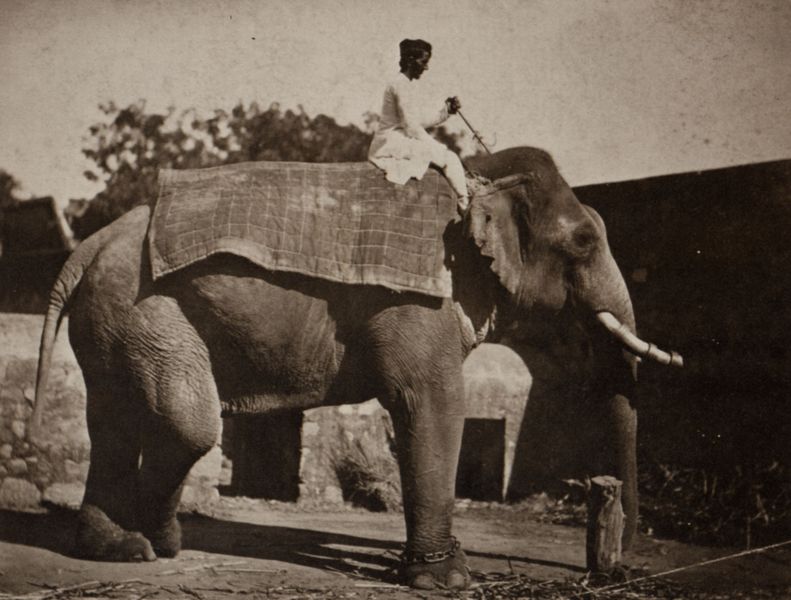
Titel: Ein Elefant mit Mahout
Künstler: Raja Lala Deen Dayal
Schlagwörter: baum, dunkel, haut, himmel, mann, schatten, weiß, bäume, landschaft, sitzen, braun, grau, hell, holz, licht, nase, ohr, profil, schwarz, stroh, tür, gebäude, gras, haus, tier, weg, zaun, karo, hemd, wand, augen, falten, mensch, stehen, steine, baumstamm, erde, natur, hütte, sonne, boden, auge, decke, ohren, arbeit, reiter, stock, beine, reiten, ritt, sattel, schwanz, füße, stab, laufen, lehm, warm, afrika, kette, wüste, dorf, mauer, hof, steinmauer, sepia, dick, um 1900, knie, nägel, zehen, lider, pfosten, foto, fotografie, photographie, eingang, fuss, orient, pfahl, groß, asien, schwarz-weiß, ketten, peitsche, zoo, treiber, photo, gemäuer, zähne, leder, fotographie, fußkette, indien, turban, kolonialismus, elfenbein, fünfziger, elefant, rüssel, zahn, fessel, photografie, schwaz, stempen, pflock, stosszähne, gerte, elephant, gefesselt, rittlings, dompteur, hindu, indisch, angekettet, inder, stosszahn, dickhäuter, elefantenführer, elefantentreiber, elephantenfuß, mahut, indischer elefant, sw, holzpflock, maharadschi, kette7, arbeitselefant